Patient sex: M
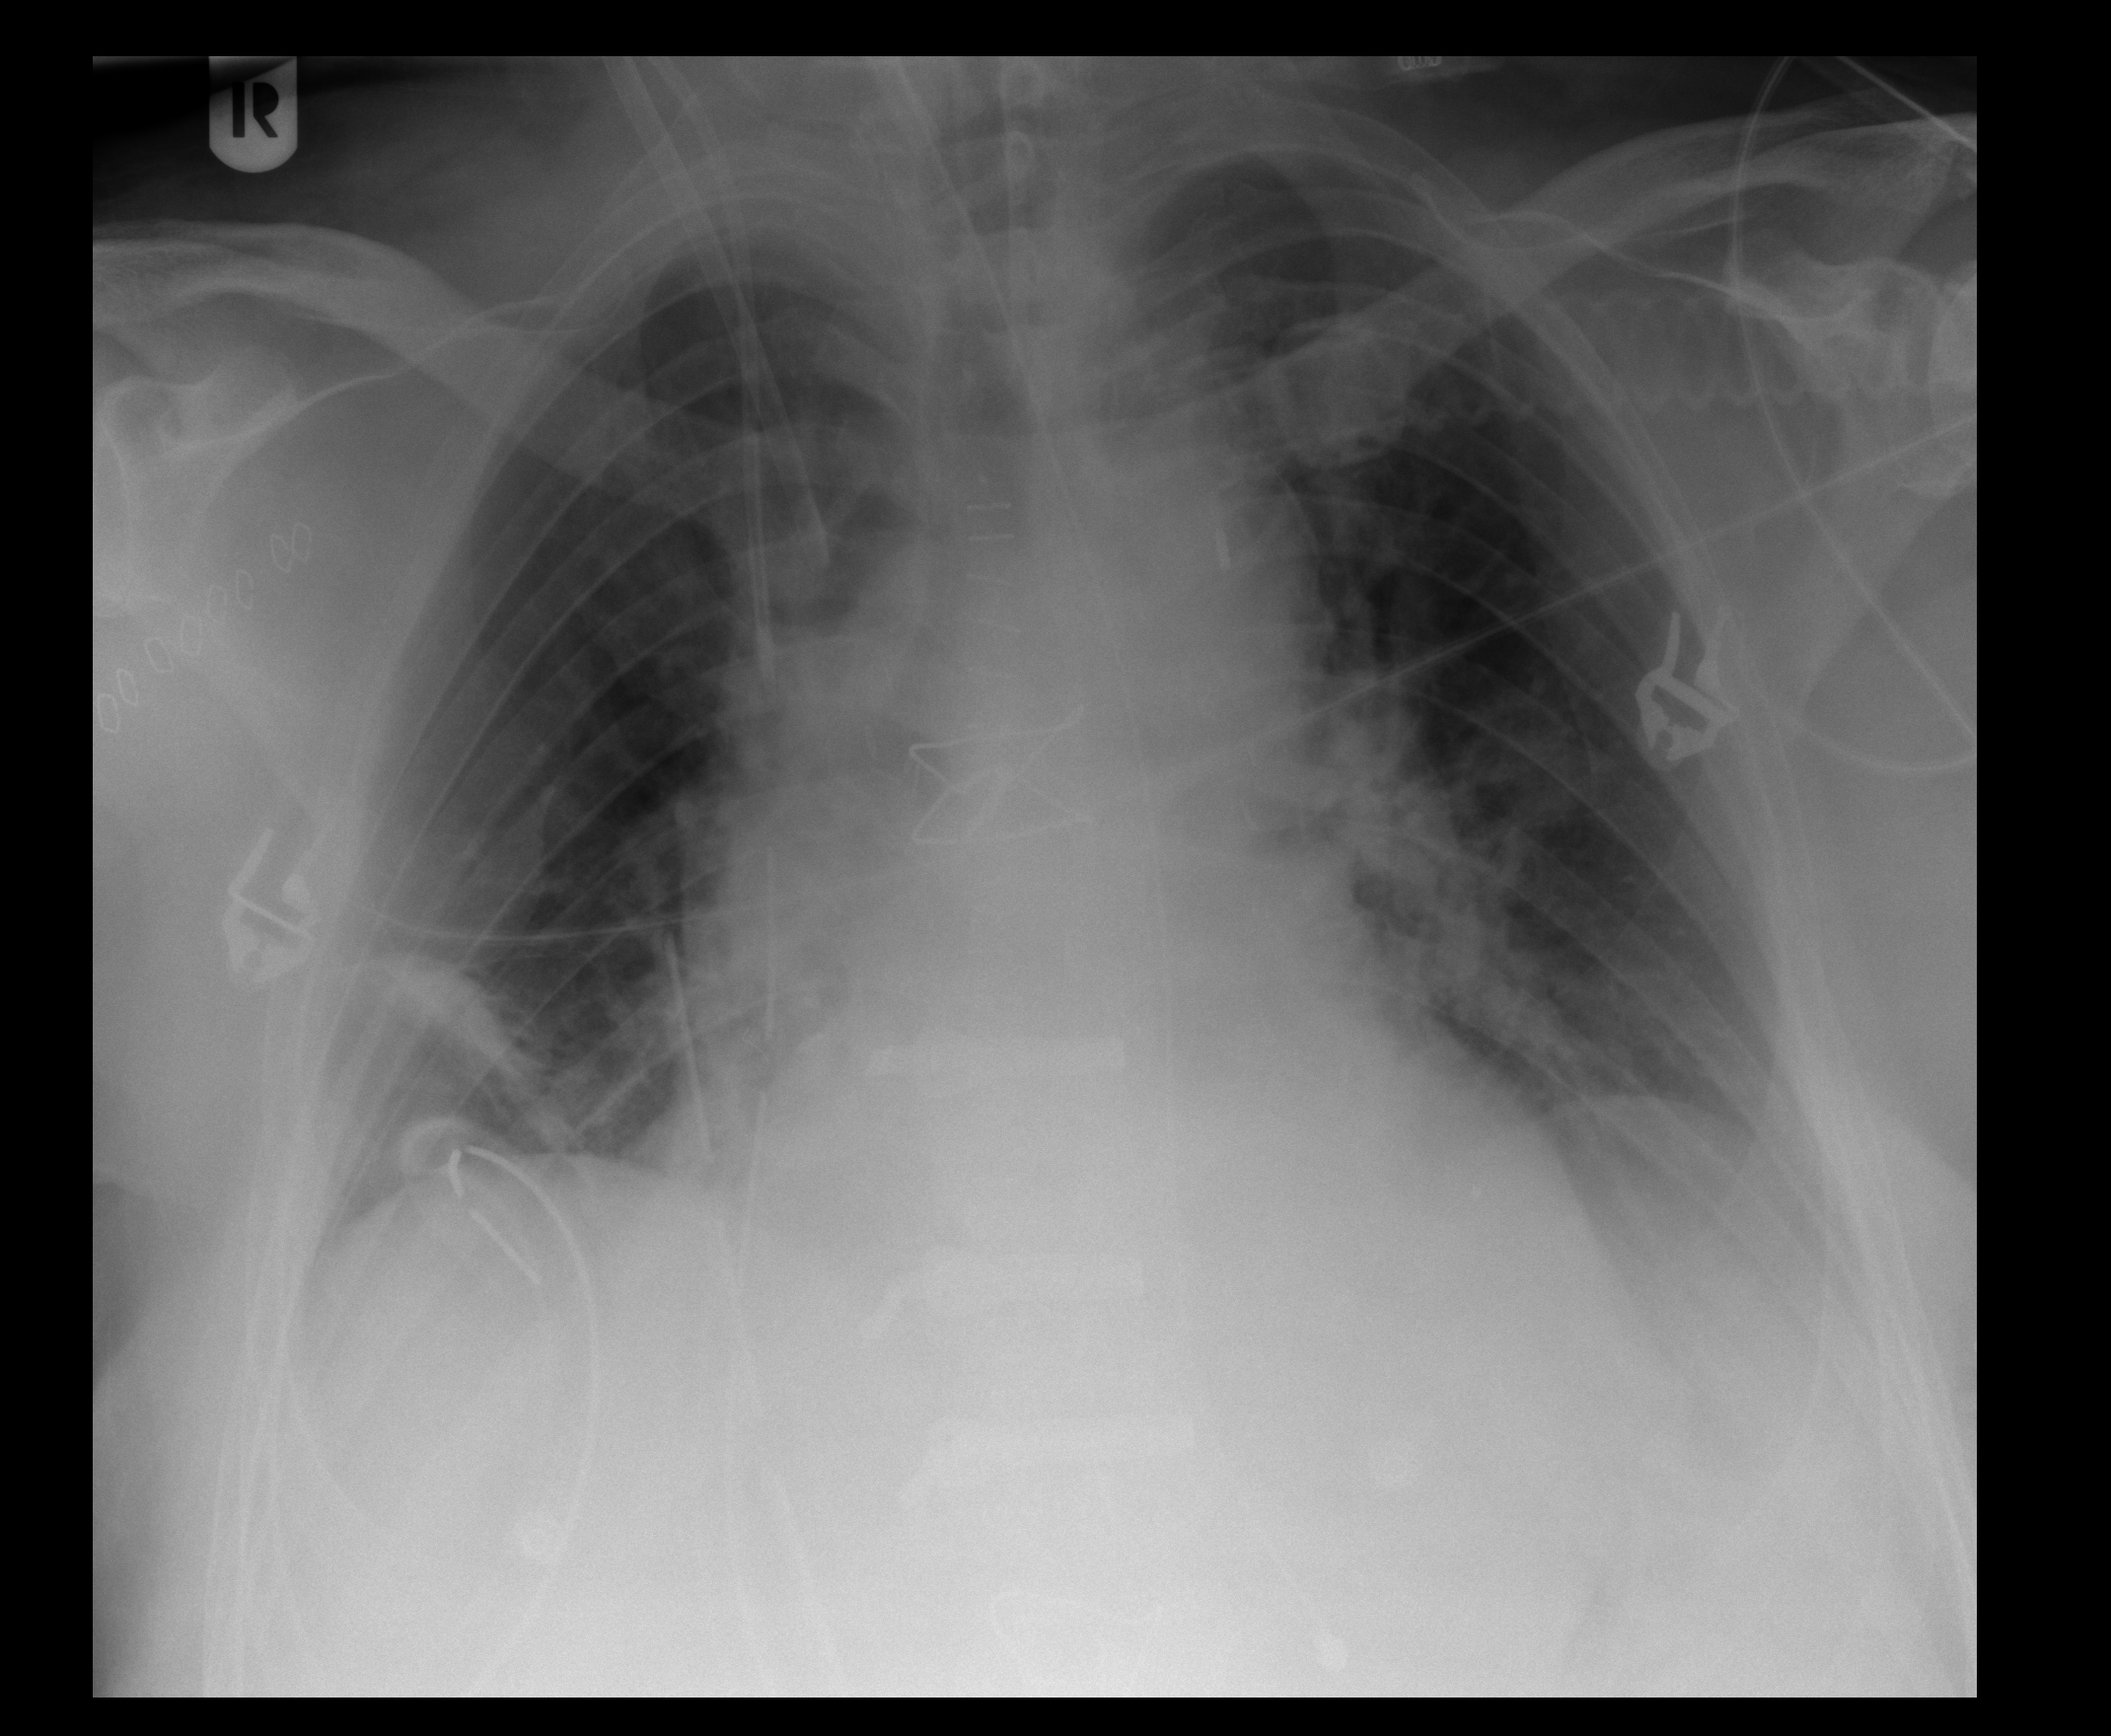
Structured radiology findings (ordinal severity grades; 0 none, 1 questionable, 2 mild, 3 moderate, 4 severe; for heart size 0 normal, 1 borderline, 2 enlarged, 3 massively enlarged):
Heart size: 2
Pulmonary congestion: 2
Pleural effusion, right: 0
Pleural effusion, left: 0
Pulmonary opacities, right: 2
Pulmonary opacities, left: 2
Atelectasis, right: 2
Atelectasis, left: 2